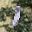
Label: 1